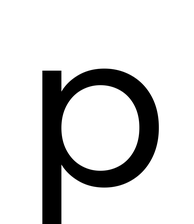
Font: Poppins-Regular